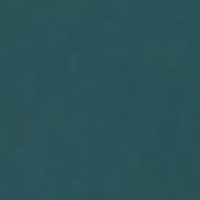
EUNIS habitat code: 14
Species observed at this site:
Chroicocephalus ridibundus
Corvus corone
Larus michahellis
Podiceps cristatus
Cygnus olor
Fulica atra
Anas platyrhynchos
Hirundo rustica
Aythya fuligula
Columba livia